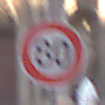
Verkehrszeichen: Geschwindigkeit80
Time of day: MorningAfternoon
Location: Outdoor (Urban)
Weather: PartlyCloudy
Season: NotSpecified
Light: Natural